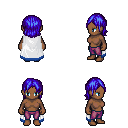
a pixel art fantasy rpg character, female body template, human, dark skin, white trimmed cape, magenta pants, blue long bangs hairstyle, four views (front, back, left, right), 2x2 character sprite sheet, small pixel art, hard edges, no anti-aliasing